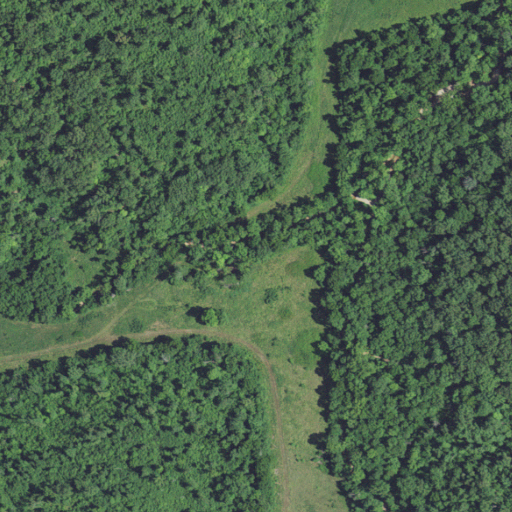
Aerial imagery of valley in Missouri named Bishop Hollow containing deciduous forest, grassland, shrub, and pasture